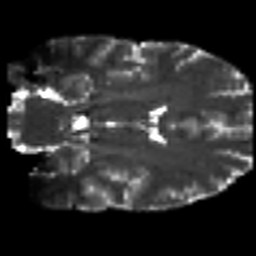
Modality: T2w
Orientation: coronal
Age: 23
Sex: male
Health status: healthy
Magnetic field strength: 3 T
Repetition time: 8.4 s
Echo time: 0.0926 s